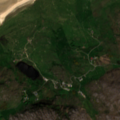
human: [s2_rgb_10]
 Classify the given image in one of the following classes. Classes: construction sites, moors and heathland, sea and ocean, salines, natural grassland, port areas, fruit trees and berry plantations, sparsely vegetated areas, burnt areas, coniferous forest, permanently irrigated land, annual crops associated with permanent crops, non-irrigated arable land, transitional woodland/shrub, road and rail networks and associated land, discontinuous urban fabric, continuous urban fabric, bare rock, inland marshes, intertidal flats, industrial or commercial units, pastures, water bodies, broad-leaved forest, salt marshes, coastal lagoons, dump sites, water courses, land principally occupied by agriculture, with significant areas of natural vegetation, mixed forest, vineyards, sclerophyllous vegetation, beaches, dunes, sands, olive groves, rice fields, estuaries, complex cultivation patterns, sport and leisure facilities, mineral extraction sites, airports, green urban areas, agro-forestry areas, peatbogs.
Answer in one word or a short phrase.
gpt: land principally occupied by agriculture, with significant areas of natural vegetation, beaches, dunes, sands, sparsely vegetated areas, peatbogs, sea and ocean